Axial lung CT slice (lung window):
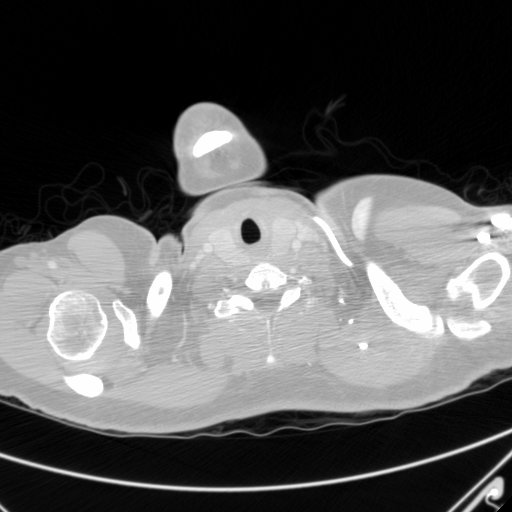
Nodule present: no